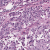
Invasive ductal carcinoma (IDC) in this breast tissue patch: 1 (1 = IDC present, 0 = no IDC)